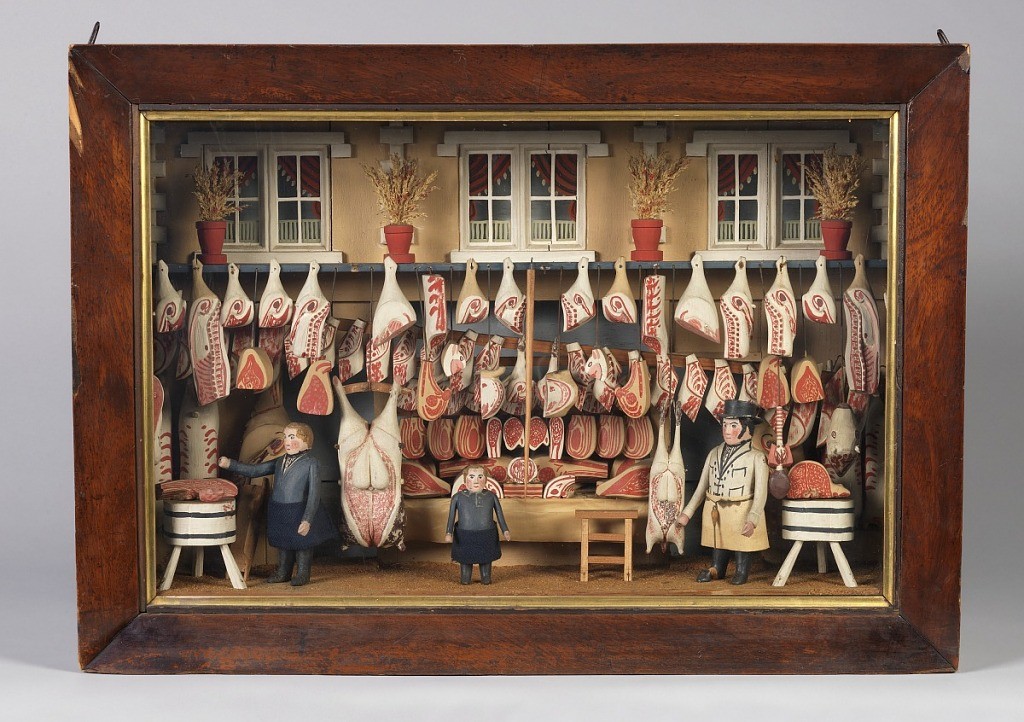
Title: Butcher's Shop
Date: ca. 1800
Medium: Wood, glass, paint
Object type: Model
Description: Model of a butcher shop composed of a shadow-box, glass-faced, enclosing longitudinal shelf and rack, above center of box hung with carved and painted joints of meat. At center back: a stand with other cuts of meat; to left and right, butchers' blocks. At front: three figures: two men and a boy. Across top, likeness of a facade with three double windows.